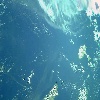
Label: water